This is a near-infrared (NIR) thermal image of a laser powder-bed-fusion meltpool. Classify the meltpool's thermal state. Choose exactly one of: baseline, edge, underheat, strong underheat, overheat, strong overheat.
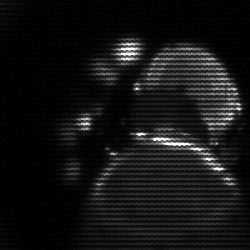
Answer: edge